Current action and preconditions to check: path_clear

Your task: For each precondition in the list above, predict whether it will hold at this action.

Consider the current scene as observed from the mobile robot's camera, and analyze the predicted future states of all dynamic agents (e.g., people, animals, vehicles, or any moving entities) within the NEXT SECOND.

IMPORTANT: Only answer "very likely" if you are absolutely certain—based on strong, clear evidence—that a dynamic agent will violate the precondition in the predicted future state. Do NOT answer "very likely" for unlikely, ambiguous, or low-probability risks.

Ask yourself for each precondition: Is there a high probability, with clear and convincing evidence, that the predicted future states of any dynamic agent will interfere with the predicted future state of the currently executing action within the NEXT SECOND, causing that precondition to fail?

Assess the risk level based on these predictions. Use "likely" or "very likely" if motions create a clear risk of interference.

Use "neutral" or "improbable" if agents are nearby but their predicted paths are clearly diverging or non-conflicting.

Failure Risk Categories: "very improbable", "improbable", "neutral", "likely", "very likely"

Answer Format: Output ONLY the probability_of_failure value from these categories: "very improbable", "improbable", "neutral", "likely", "very likely"

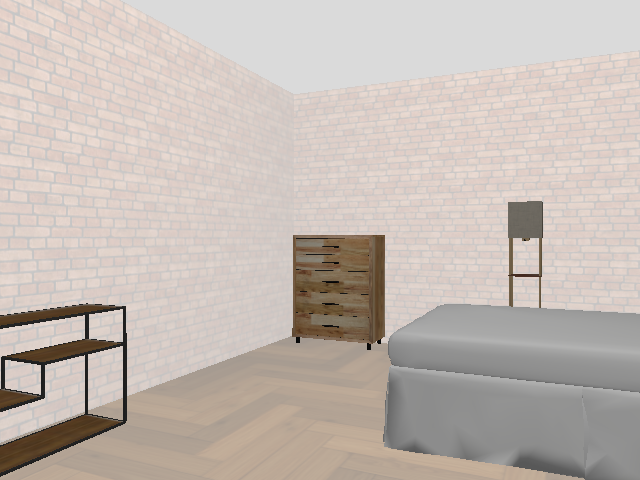

Answer: very improbable